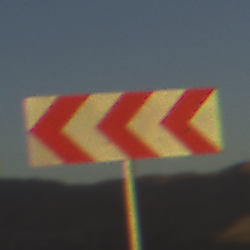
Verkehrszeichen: RichtungstafelnInKurvenGrossRechts
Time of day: SunriseSunset
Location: Outdoor (Nature)
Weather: Clear
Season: NotSpecified
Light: Natural